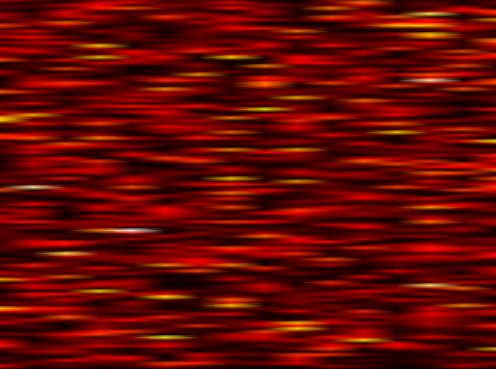
Label: WOLA